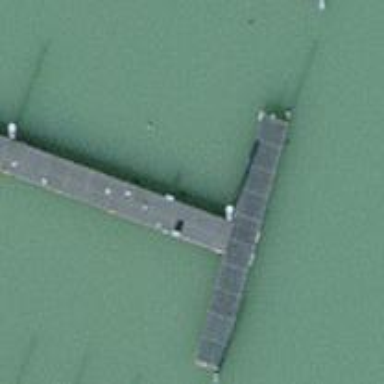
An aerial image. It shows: Man-made pier.